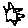
Label: sun